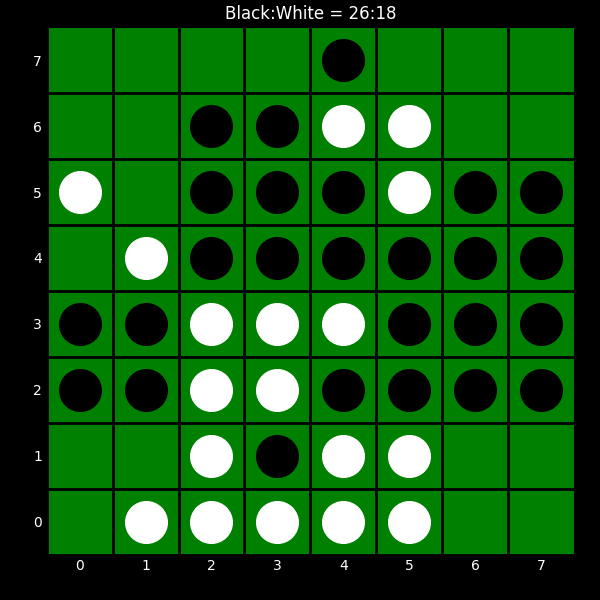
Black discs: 26
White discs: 18